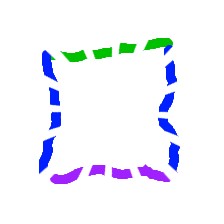
Shape: square